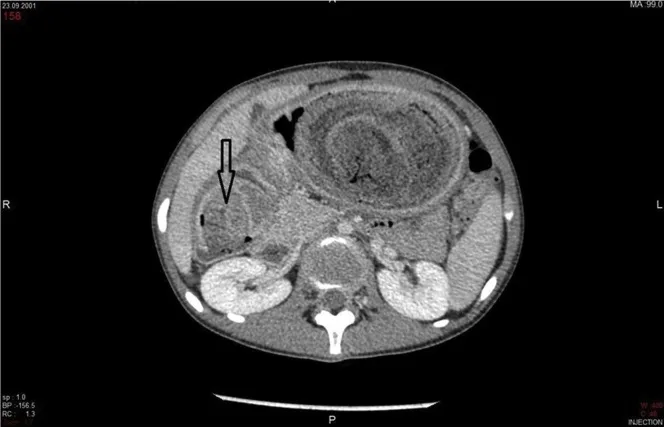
Contrast enhanced CT, sagittal view at the level of pyloric canal: passage of the large mass lesion is noted through the pyloric canal (Open arrow to the duodenum (D).
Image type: radiology (ct)